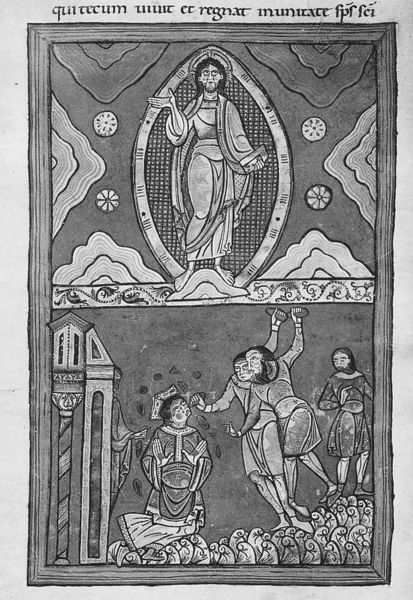
Titel: Sakramentar
Institution: Paris, Bibliothèque Nationale
Schlagwörter: himmel, kampf, meer, wolken, menschen, grau, schwarz, szene, säule, weiss, ornament, architektur, bibel, rahmen, bild, schrift, wandmalerei, illustration, streit, buchseite, heiligenschein, christus, jesus, segen, segnung, wut, heiliger, fresko, register, jünger, anbetung, miniatur, quadrat, romanisch, latein, mandorla, erzählung, auferstandener, buchmalerei, steinigung, stephanus, ottonik, mondorla, pabst, illumination, christus in der mandorla, stefanus, 2 teile